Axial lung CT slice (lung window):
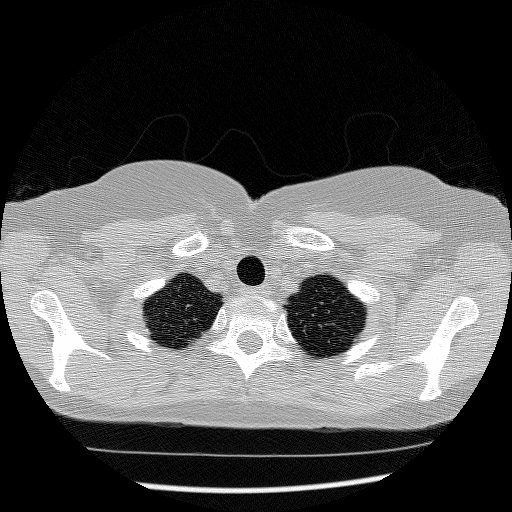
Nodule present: no